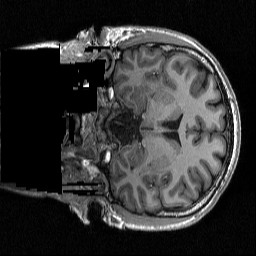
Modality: T1w
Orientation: coronal
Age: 31
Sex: male
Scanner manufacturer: siemens
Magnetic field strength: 3 T
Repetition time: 2.3 s
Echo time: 0.00298 s